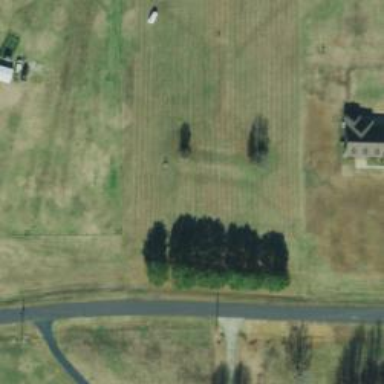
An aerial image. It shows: Driveway leading to service road.